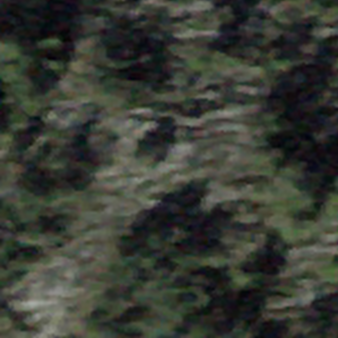
Label: other